Field crop: maize
Growth stage: 1
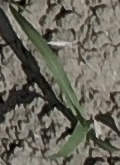
Species: sorghum